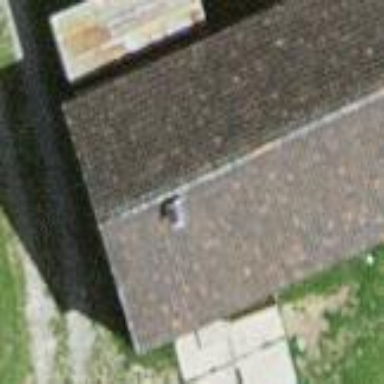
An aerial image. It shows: Gabled roof on farm auxiliary building.